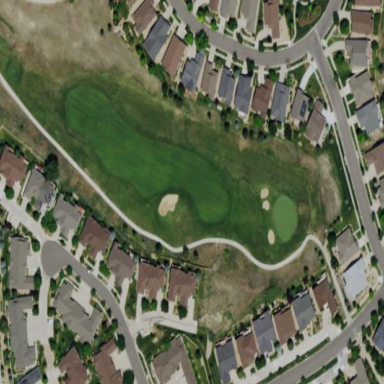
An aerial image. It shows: Grassy area designated as golf fairway.